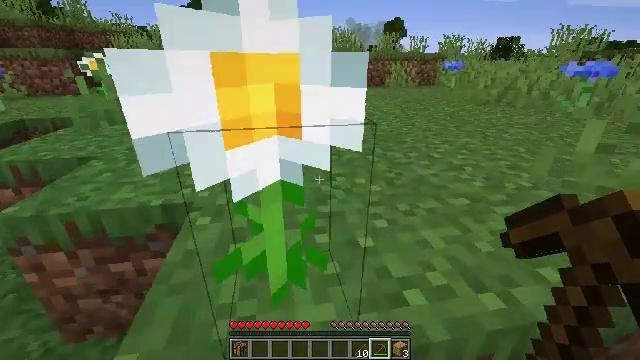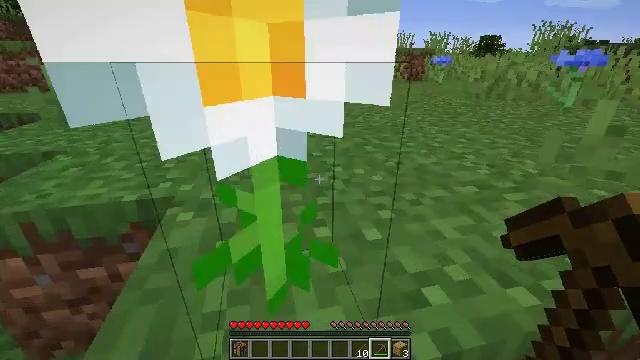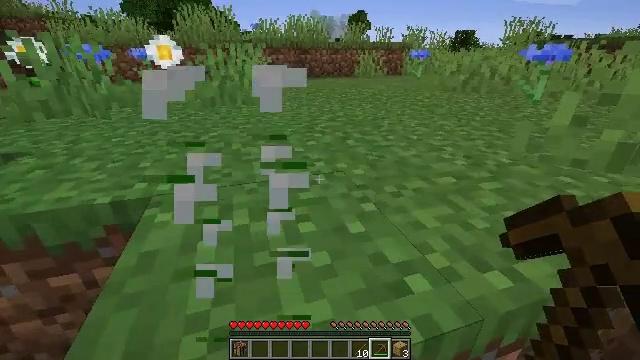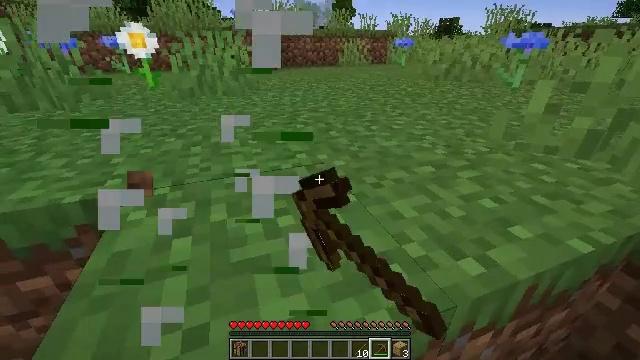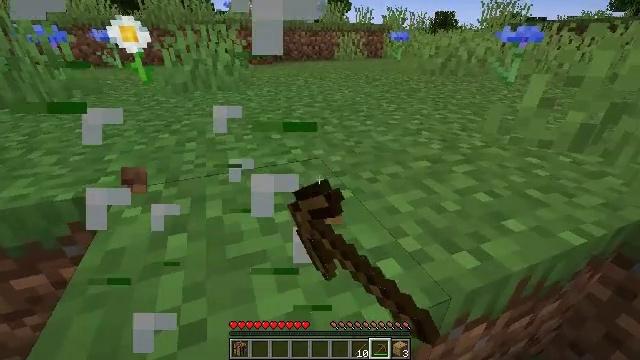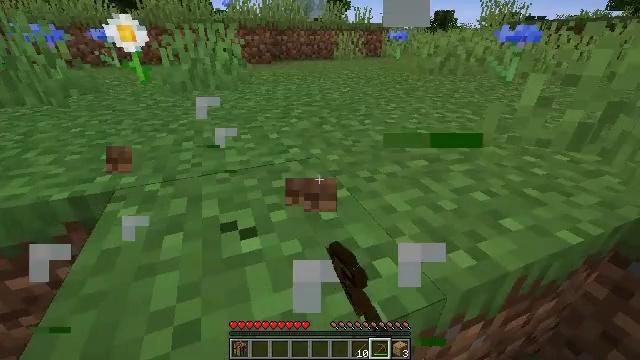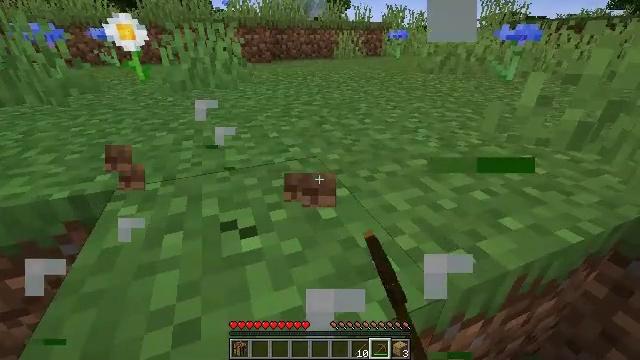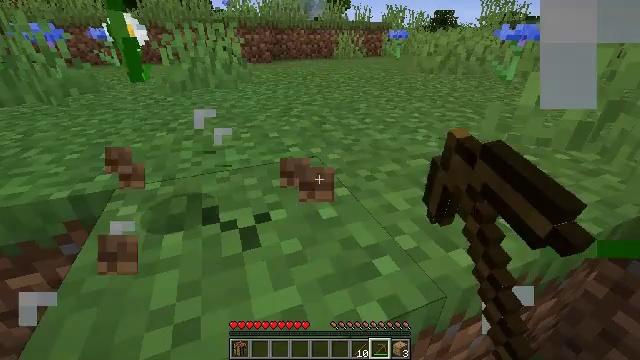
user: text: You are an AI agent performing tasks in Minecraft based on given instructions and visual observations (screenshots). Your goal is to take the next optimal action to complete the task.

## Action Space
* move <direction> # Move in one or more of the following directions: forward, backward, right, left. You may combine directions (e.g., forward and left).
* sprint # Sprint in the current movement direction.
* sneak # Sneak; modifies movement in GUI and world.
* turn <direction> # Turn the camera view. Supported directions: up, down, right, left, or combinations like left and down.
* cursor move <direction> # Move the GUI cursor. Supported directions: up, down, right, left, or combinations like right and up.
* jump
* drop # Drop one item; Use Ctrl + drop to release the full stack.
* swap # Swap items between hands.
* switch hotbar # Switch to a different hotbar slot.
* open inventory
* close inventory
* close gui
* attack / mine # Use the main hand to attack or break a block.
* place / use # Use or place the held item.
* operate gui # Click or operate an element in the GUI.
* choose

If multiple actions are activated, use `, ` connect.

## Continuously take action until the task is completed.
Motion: motion action
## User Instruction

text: Gather the oxeye daisy for crafting.
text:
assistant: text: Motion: move forward, turn right
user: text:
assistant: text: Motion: move forward, turn right and down, attack / mine
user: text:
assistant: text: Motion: turn right and down, attack / mine
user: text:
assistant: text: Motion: turn down, attack / mine
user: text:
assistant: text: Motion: attack / mine
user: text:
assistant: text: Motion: attack / mine
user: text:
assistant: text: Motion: attack / mine
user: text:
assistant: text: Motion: attack / mine